Question: During debugging, I see these two symbols (shown in green rectangles). Can someone help me understand what does these indicate?

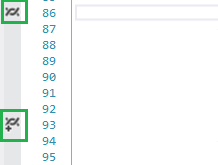
Answer: This is used to represent the presence of threads at the current statement of the debugger. It allows you to determine which thread is active for the debugger.
For example, when my cursor is on the line 'Thread.Sleep(10)' in this pointless example, I can choose which worker thread I am interested in (and set breakpoints by its process ID):

Here I can see each of the worker threads that are currently active, and that I am currently stepping through the worker thread with the ID 28468. I can also flag threads easily or try to move the cursor to a different thread where possible.
Note that you will only see the thread icons if you've enabled "Show Threads in Source" on the debugger toolbar.